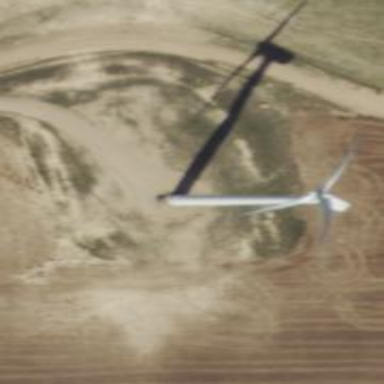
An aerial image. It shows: Wind generator powered by wind. The generator type is horizontal axis and it uses wind turbines.